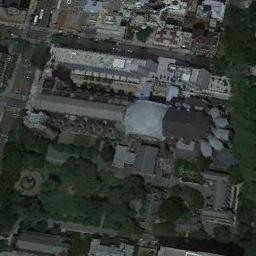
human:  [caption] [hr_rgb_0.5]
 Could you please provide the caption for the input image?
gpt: The church is surrounded by some buildings and trees .

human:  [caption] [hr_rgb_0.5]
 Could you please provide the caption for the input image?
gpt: The church with some gray sloping roofs is surrounded by other buildings .

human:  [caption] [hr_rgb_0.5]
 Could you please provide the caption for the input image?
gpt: A church with white and black roofs, Next to the church are many trees, A house and a road that is driving .

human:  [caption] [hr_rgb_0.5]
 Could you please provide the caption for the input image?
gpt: This is a church, Surrounded by many lush trees .

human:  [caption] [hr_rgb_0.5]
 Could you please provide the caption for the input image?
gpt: There are lots of trees near the church .